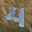
Label: 4